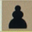
Piece: bP